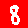
Digit: 8